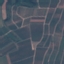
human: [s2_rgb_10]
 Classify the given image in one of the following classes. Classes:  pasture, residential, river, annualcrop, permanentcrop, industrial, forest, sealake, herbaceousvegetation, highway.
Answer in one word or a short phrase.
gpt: PermanentCrop